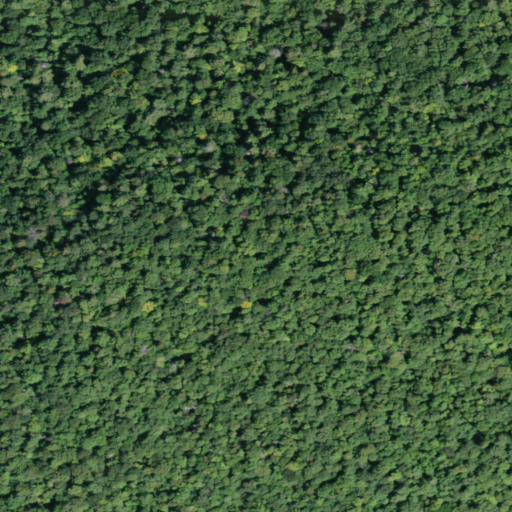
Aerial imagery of mountain in New York named Four Staves containing deciduous forest and mixed forest